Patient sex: M
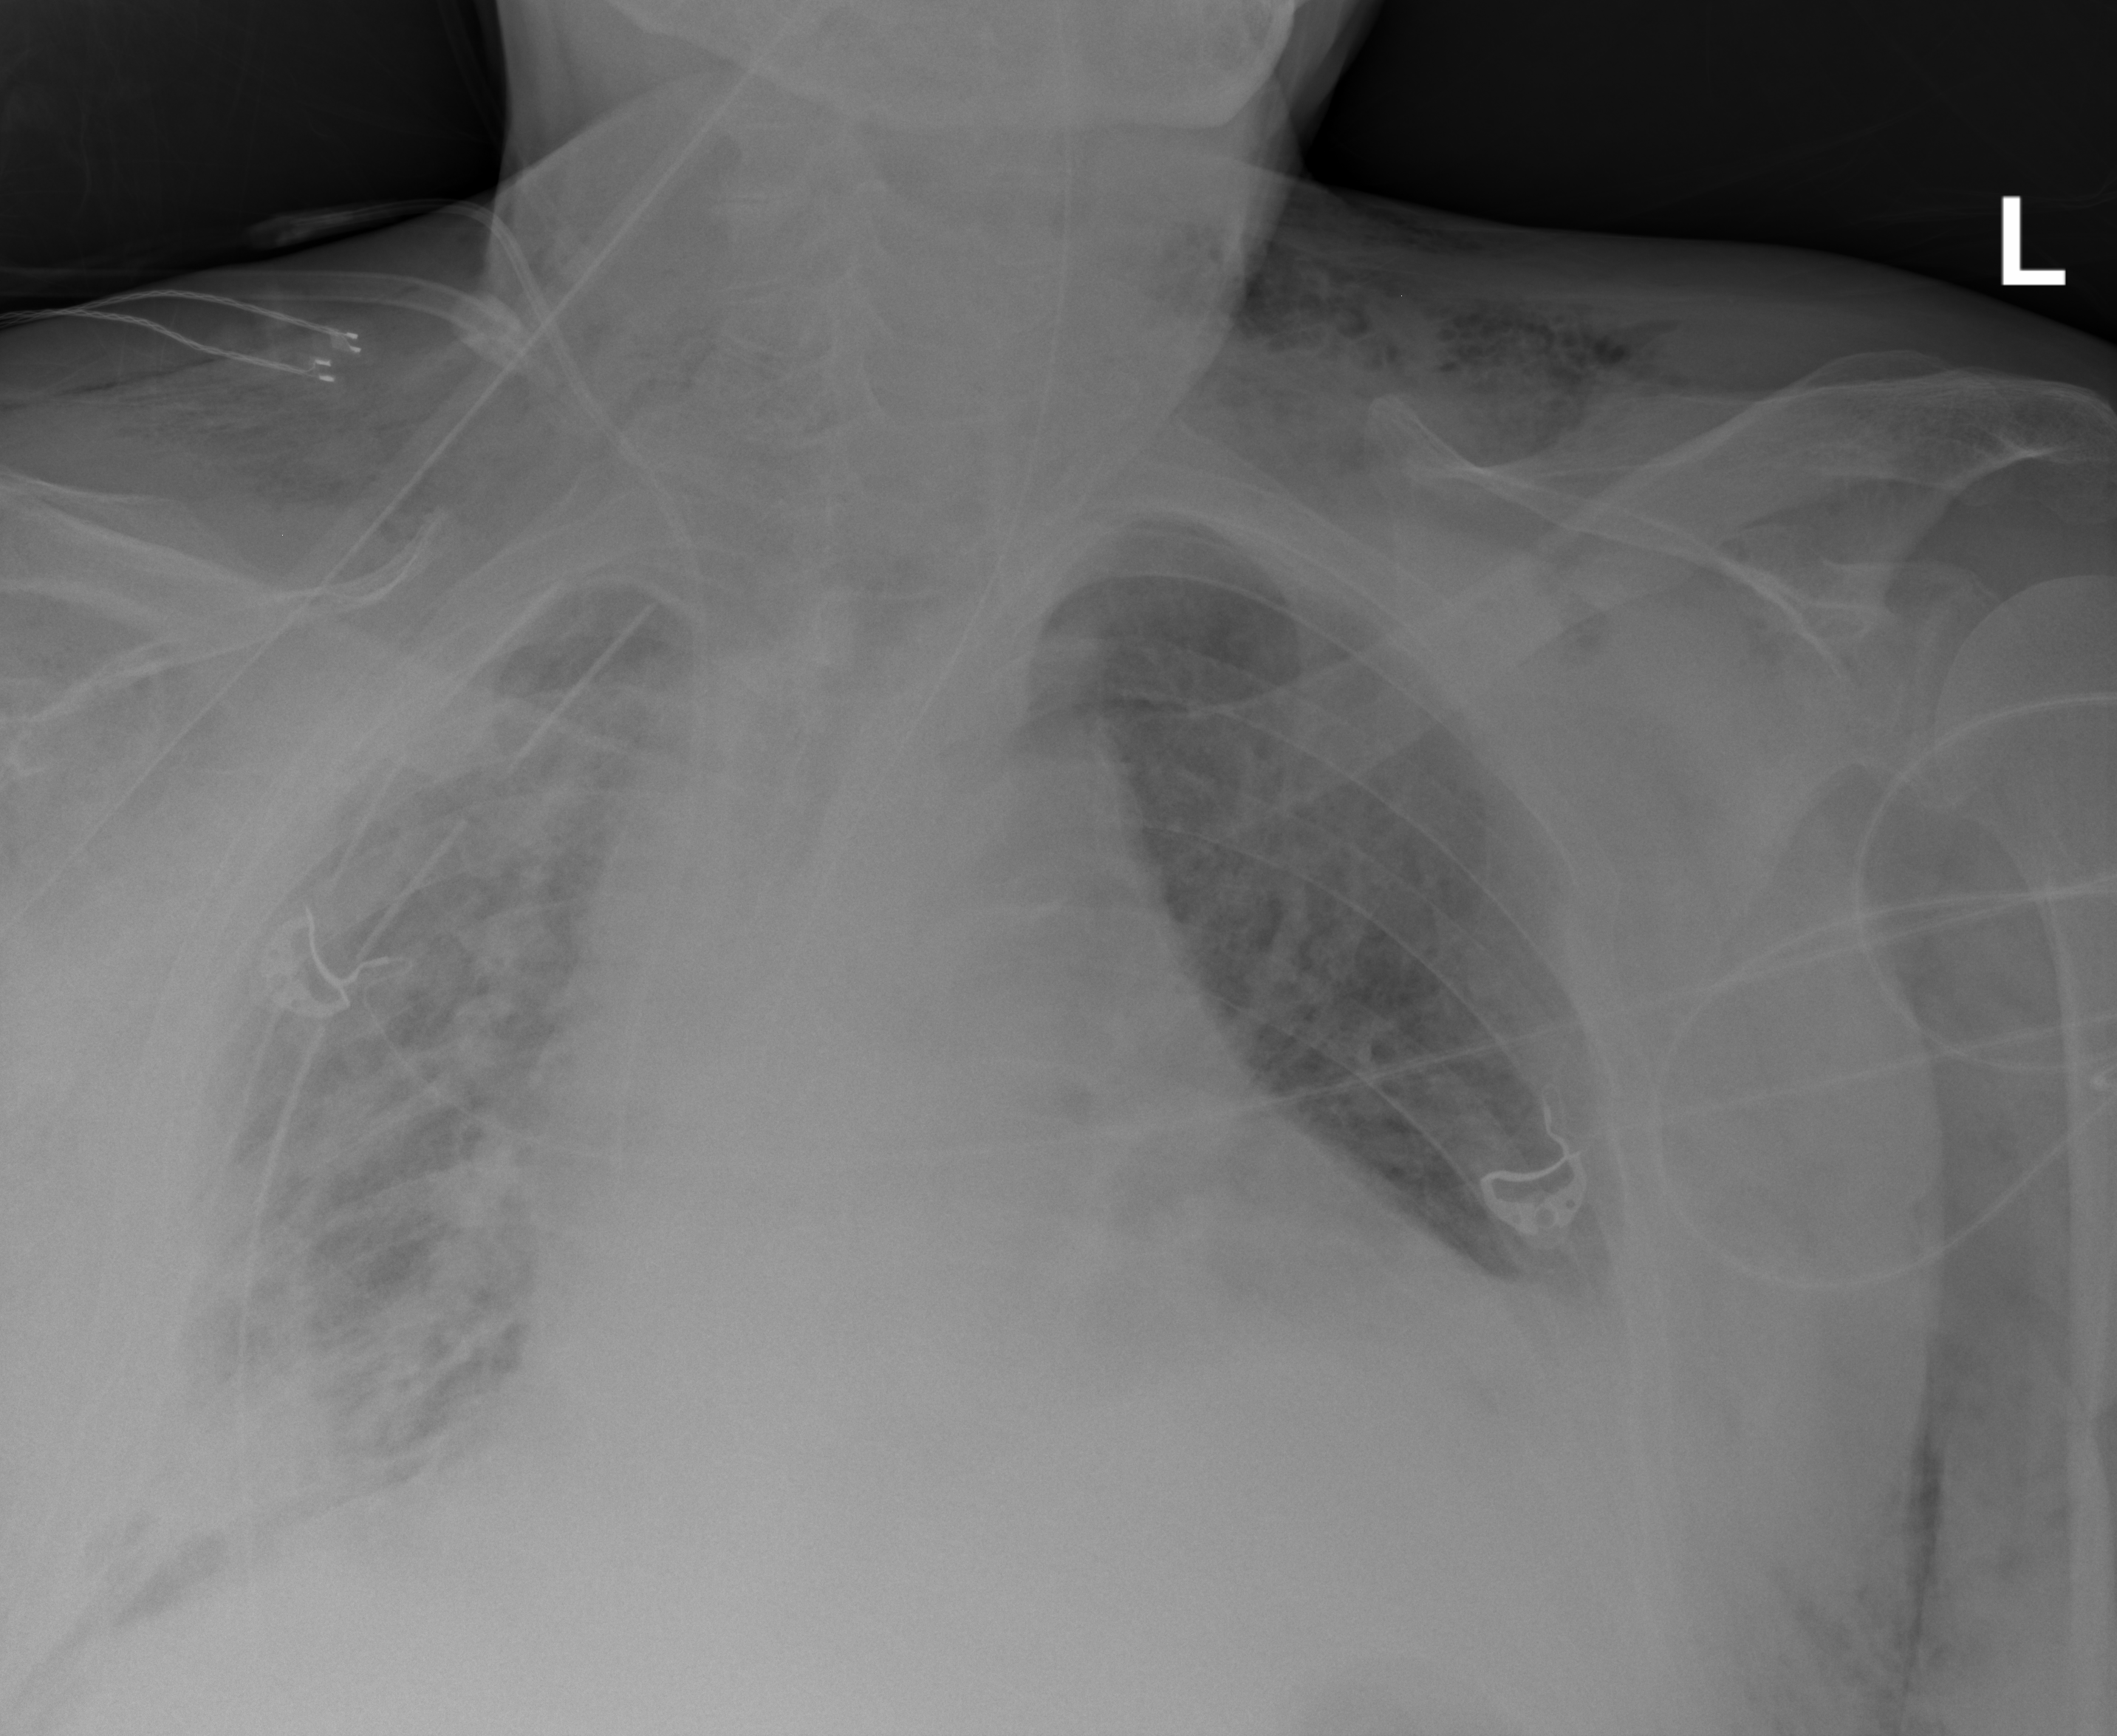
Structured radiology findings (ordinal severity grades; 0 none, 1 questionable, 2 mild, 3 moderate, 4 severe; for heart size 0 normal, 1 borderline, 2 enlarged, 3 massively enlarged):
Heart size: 2
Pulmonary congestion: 1
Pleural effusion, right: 2
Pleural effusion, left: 0
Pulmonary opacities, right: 3
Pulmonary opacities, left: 1
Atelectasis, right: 3
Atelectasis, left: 0